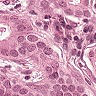
Metastatic tissue present: yes